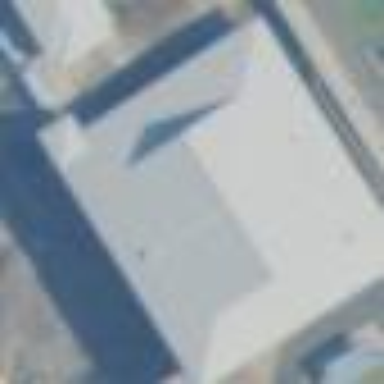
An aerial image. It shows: School building.